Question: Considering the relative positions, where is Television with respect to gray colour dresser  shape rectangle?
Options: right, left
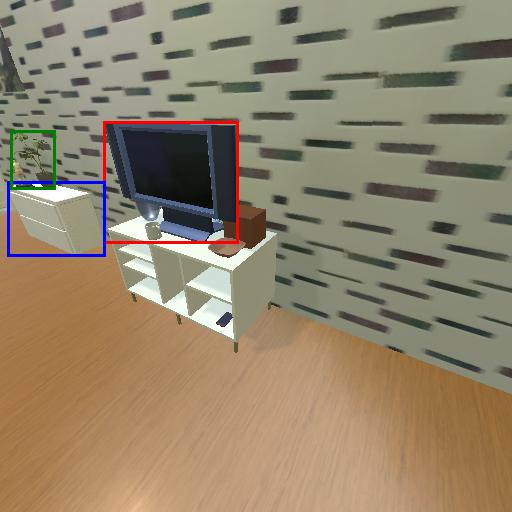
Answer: right